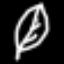
Label: leaf